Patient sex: F
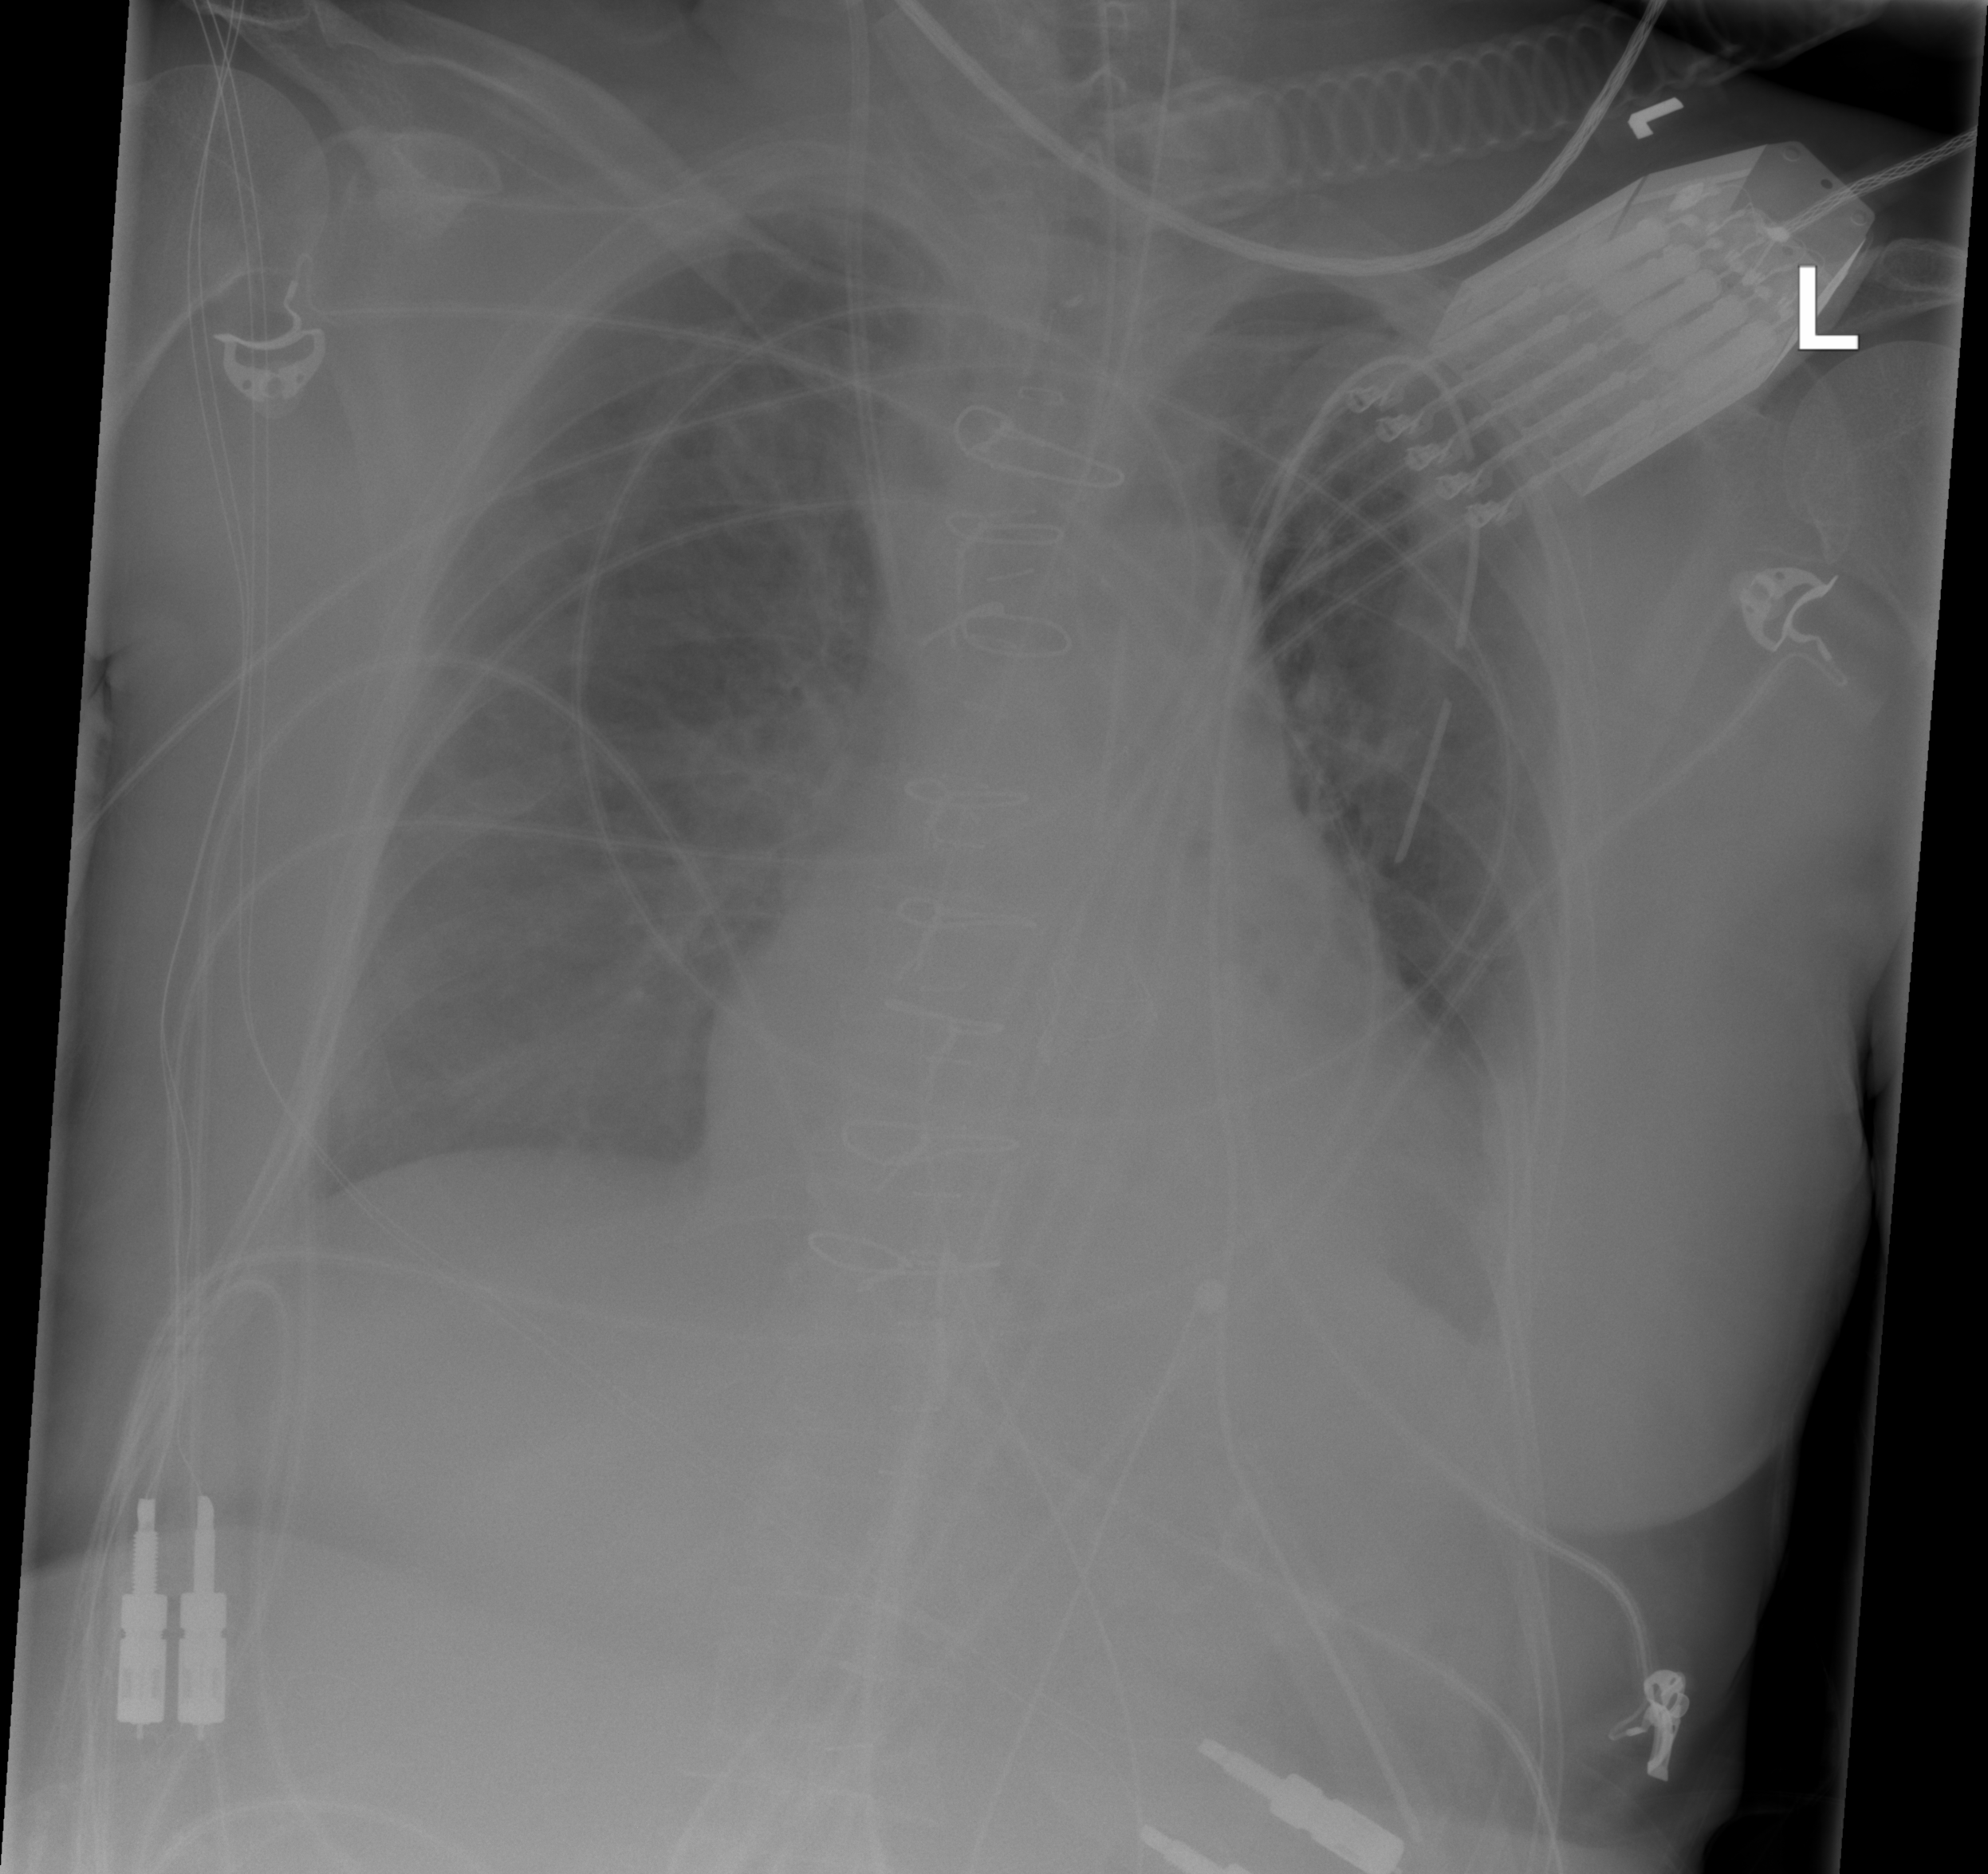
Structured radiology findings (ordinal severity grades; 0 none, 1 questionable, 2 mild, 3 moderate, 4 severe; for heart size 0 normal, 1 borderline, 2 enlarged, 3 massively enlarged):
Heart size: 0
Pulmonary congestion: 0
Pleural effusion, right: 0
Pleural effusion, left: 0
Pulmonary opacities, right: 0
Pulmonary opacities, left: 0
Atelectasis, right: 0
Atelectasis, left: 2